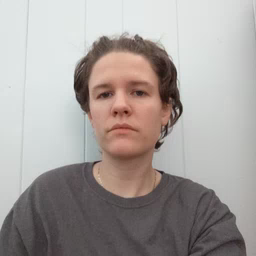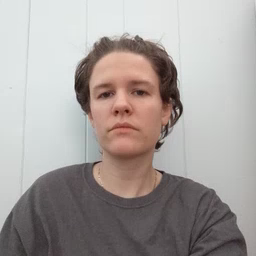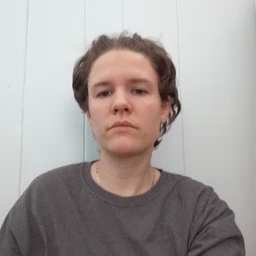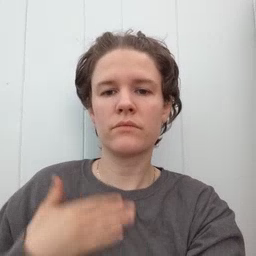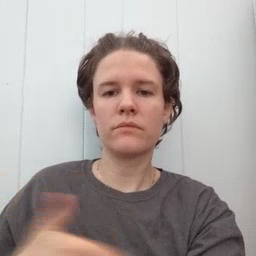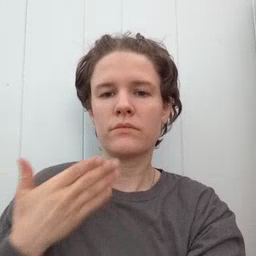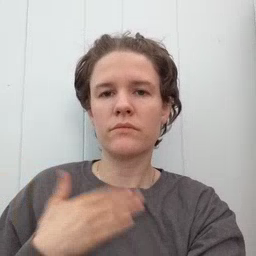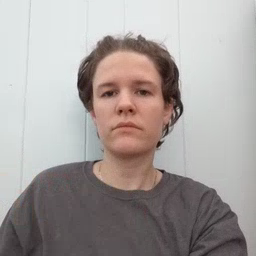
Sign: happy